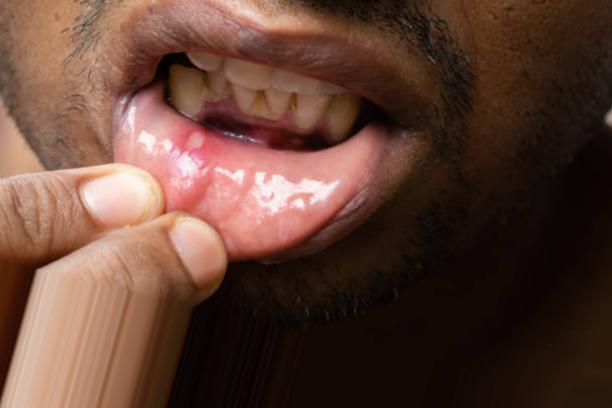
Condition: Mouth Ulcer